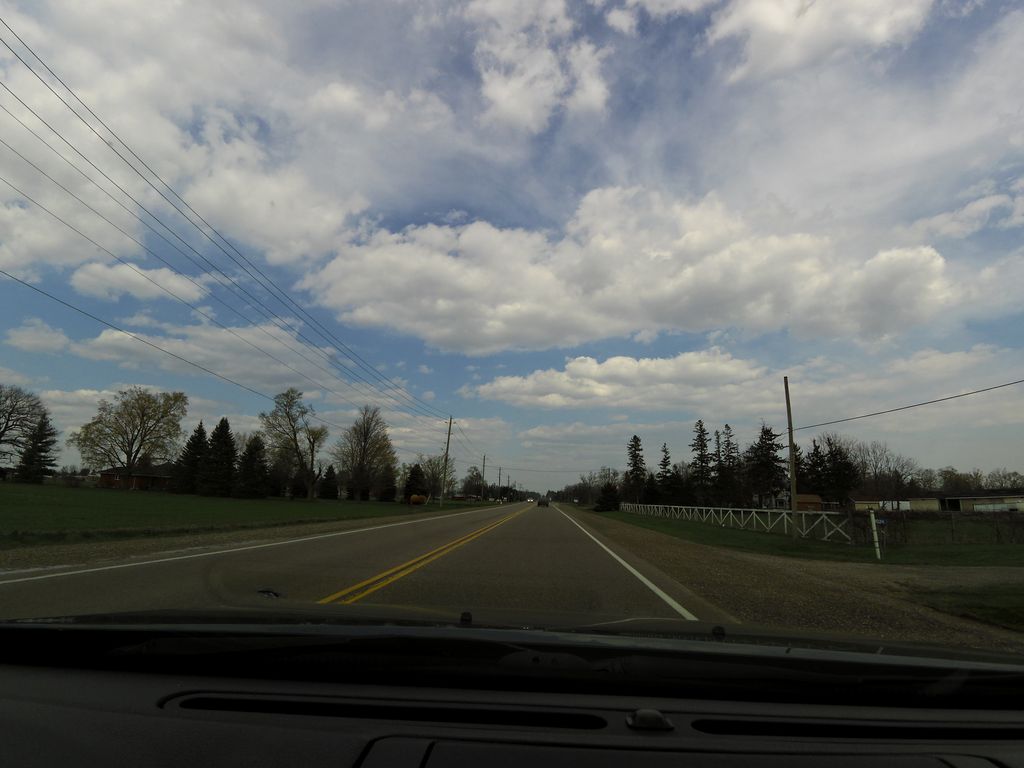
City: hamilton